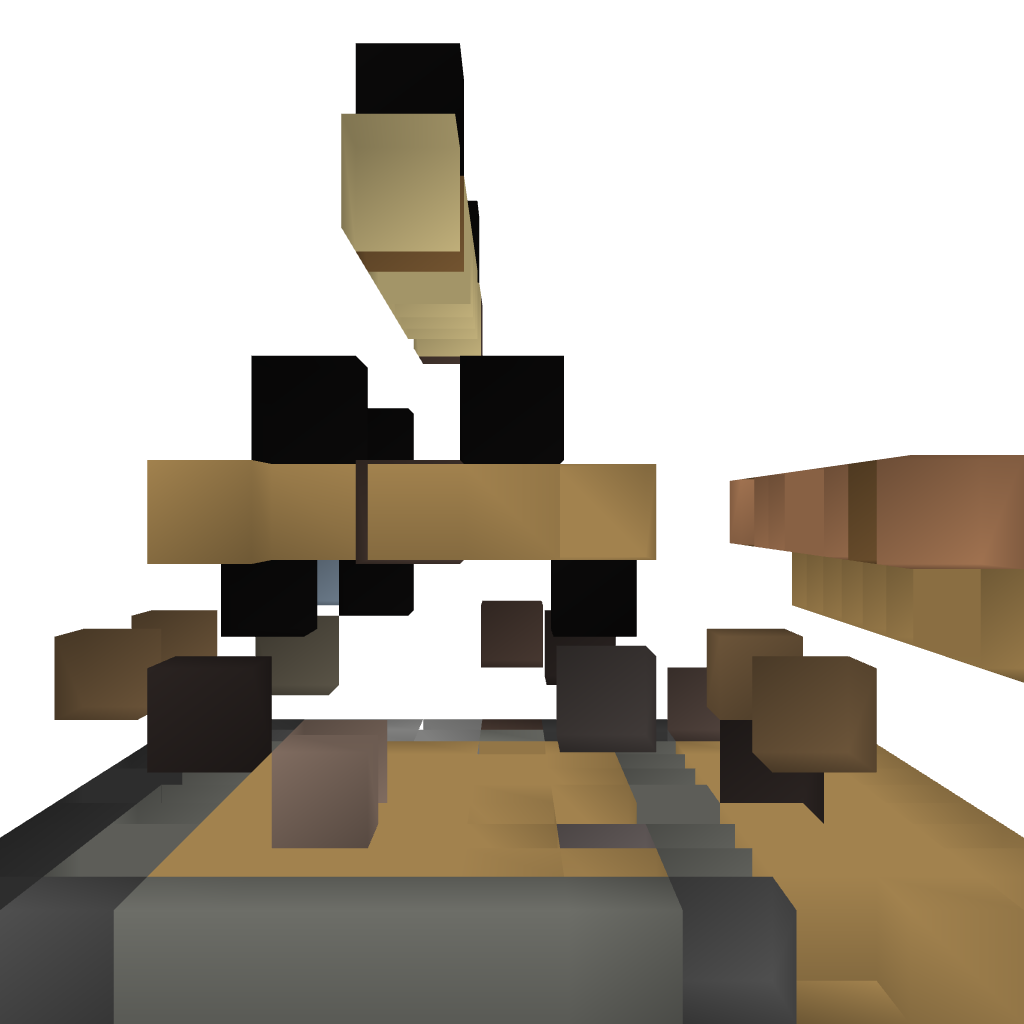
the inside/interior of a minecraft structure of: Small Shack